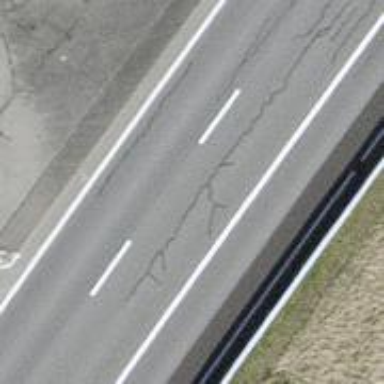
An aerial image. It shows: Primary highway.